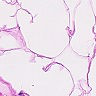
Metastatic tissue present: no